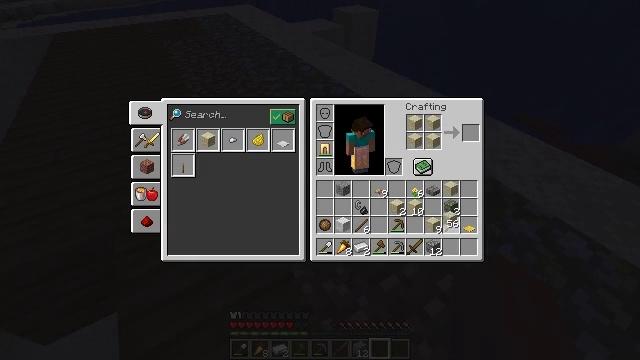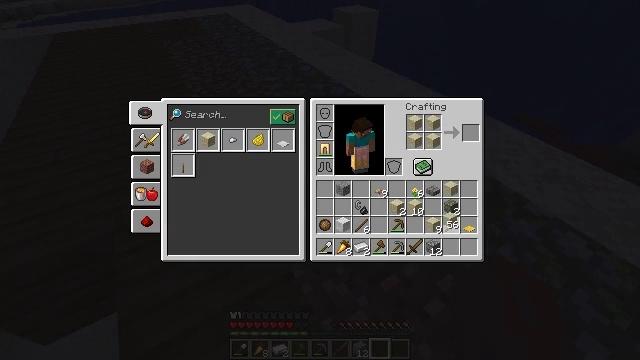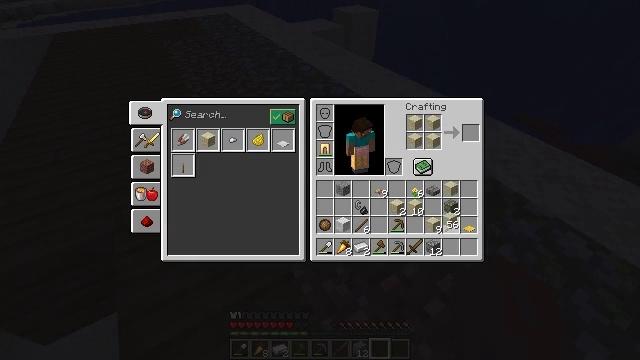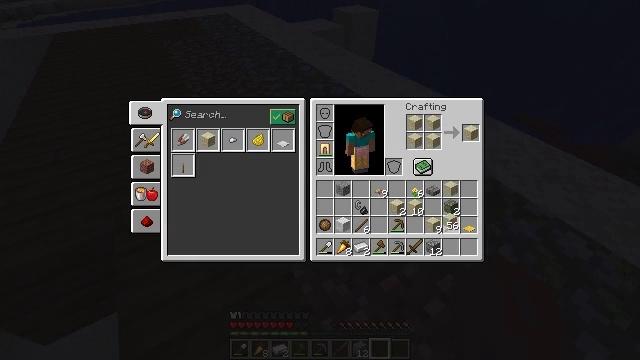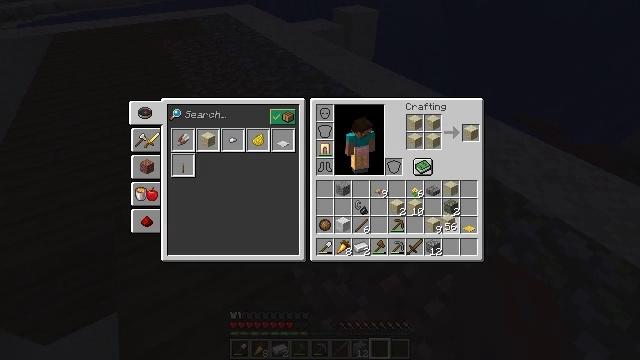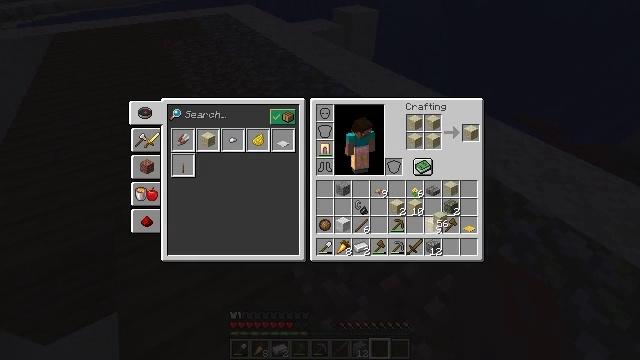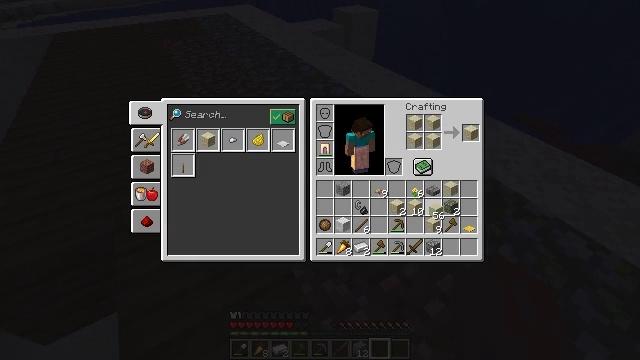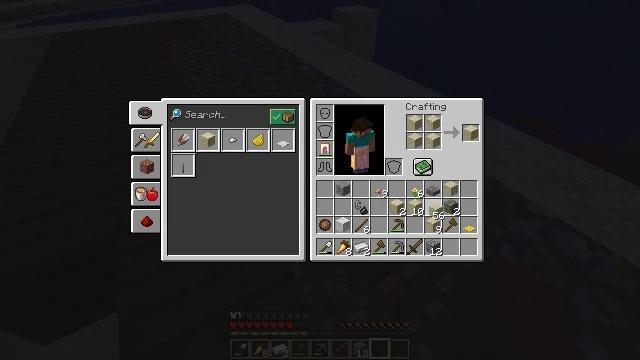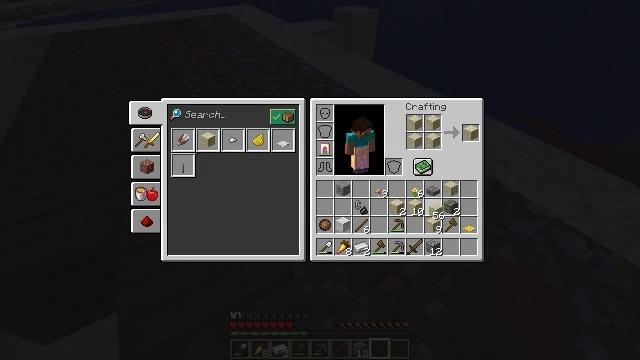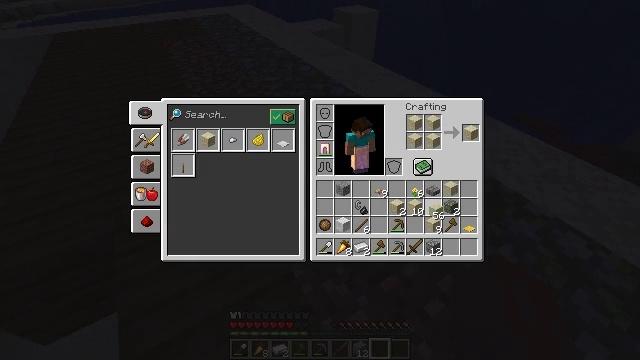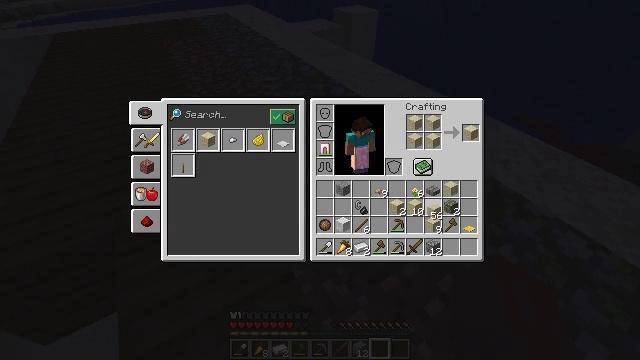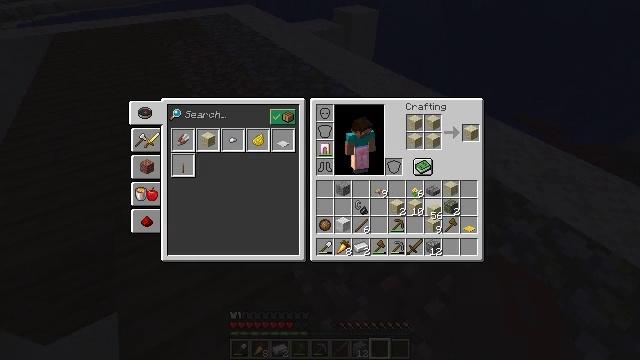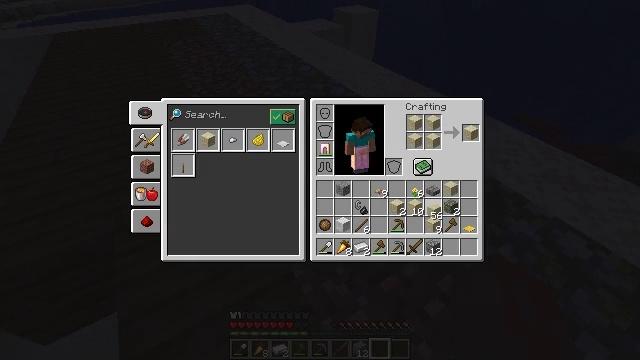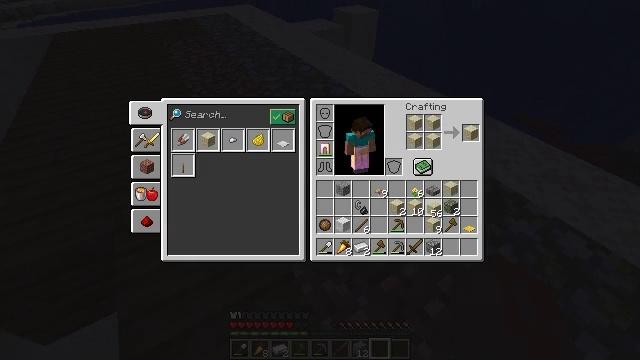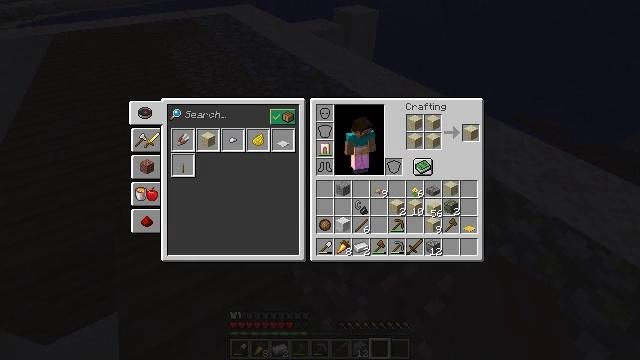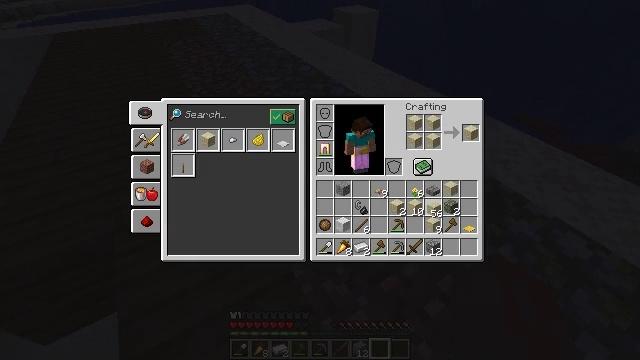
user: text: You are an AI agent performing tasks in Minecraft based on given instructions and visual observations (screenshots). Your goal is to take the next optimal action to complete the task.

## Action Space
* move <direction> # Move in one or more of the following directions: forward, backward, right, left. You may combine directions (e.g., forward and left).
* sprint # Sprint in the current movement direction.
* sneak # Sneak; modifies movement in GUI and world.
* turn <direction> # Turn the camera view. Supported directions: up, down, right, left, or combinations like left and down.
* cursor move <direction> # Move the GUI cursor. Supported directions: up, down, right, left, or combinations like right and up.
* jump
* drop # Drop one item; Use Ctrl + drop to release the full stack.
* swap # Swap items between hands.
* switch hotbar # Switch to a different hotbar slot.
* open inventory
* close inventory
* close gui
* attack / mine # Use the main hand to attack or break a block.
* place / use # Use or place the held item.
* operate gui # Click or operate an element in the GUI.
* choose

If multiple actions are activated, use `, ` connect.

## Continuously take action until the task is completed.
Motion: motion action
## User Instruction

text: Transform sand into sandstone using the crafting table.
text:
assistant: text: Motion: no_op
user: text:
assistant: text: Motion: no_op
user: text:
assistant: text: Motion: no_op
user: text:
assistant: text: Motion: no_op
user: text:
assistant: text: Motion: cursor move left
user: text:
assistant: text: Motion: cursor move up
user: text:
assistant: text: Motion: no_op
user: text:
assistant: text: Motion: no_op
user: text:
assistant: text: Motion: no_op
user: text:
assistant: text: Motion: no_op
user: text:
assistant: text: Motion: no_op
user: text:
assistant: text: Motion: no_op
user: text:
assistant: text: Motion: no_op
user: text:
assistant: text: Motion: no_op
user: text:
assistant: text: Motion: operate gui
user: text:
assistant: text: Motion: operate gui
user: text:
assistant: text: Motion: no_op
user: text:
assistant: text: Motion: cursor move up
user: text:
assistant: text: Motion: cursor move up
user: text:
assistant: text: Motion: no_op
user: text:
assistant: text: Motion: no_op
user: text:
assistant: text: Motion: no_op
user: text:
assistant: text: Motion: no_op
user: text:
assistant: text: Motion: cursor move up
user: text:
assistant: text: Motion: cursor move up
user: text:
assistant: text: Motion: no_op
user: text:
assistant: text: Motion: no_op
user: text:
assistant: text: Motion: no_op
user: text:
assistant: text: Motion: no_op
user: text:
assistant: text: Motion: no_op